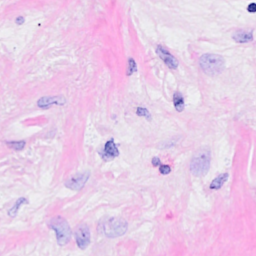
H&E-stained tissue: Breast